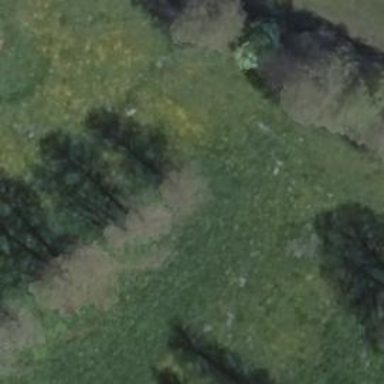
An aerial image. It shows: Row of deciduous broadleaved trees.